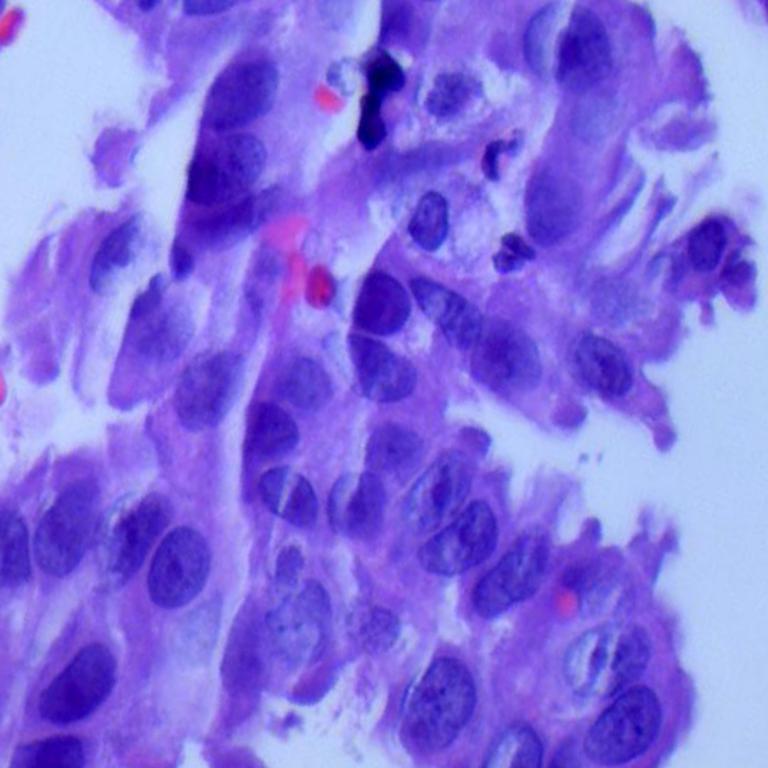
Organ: lung
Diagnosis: adenocarcinomas